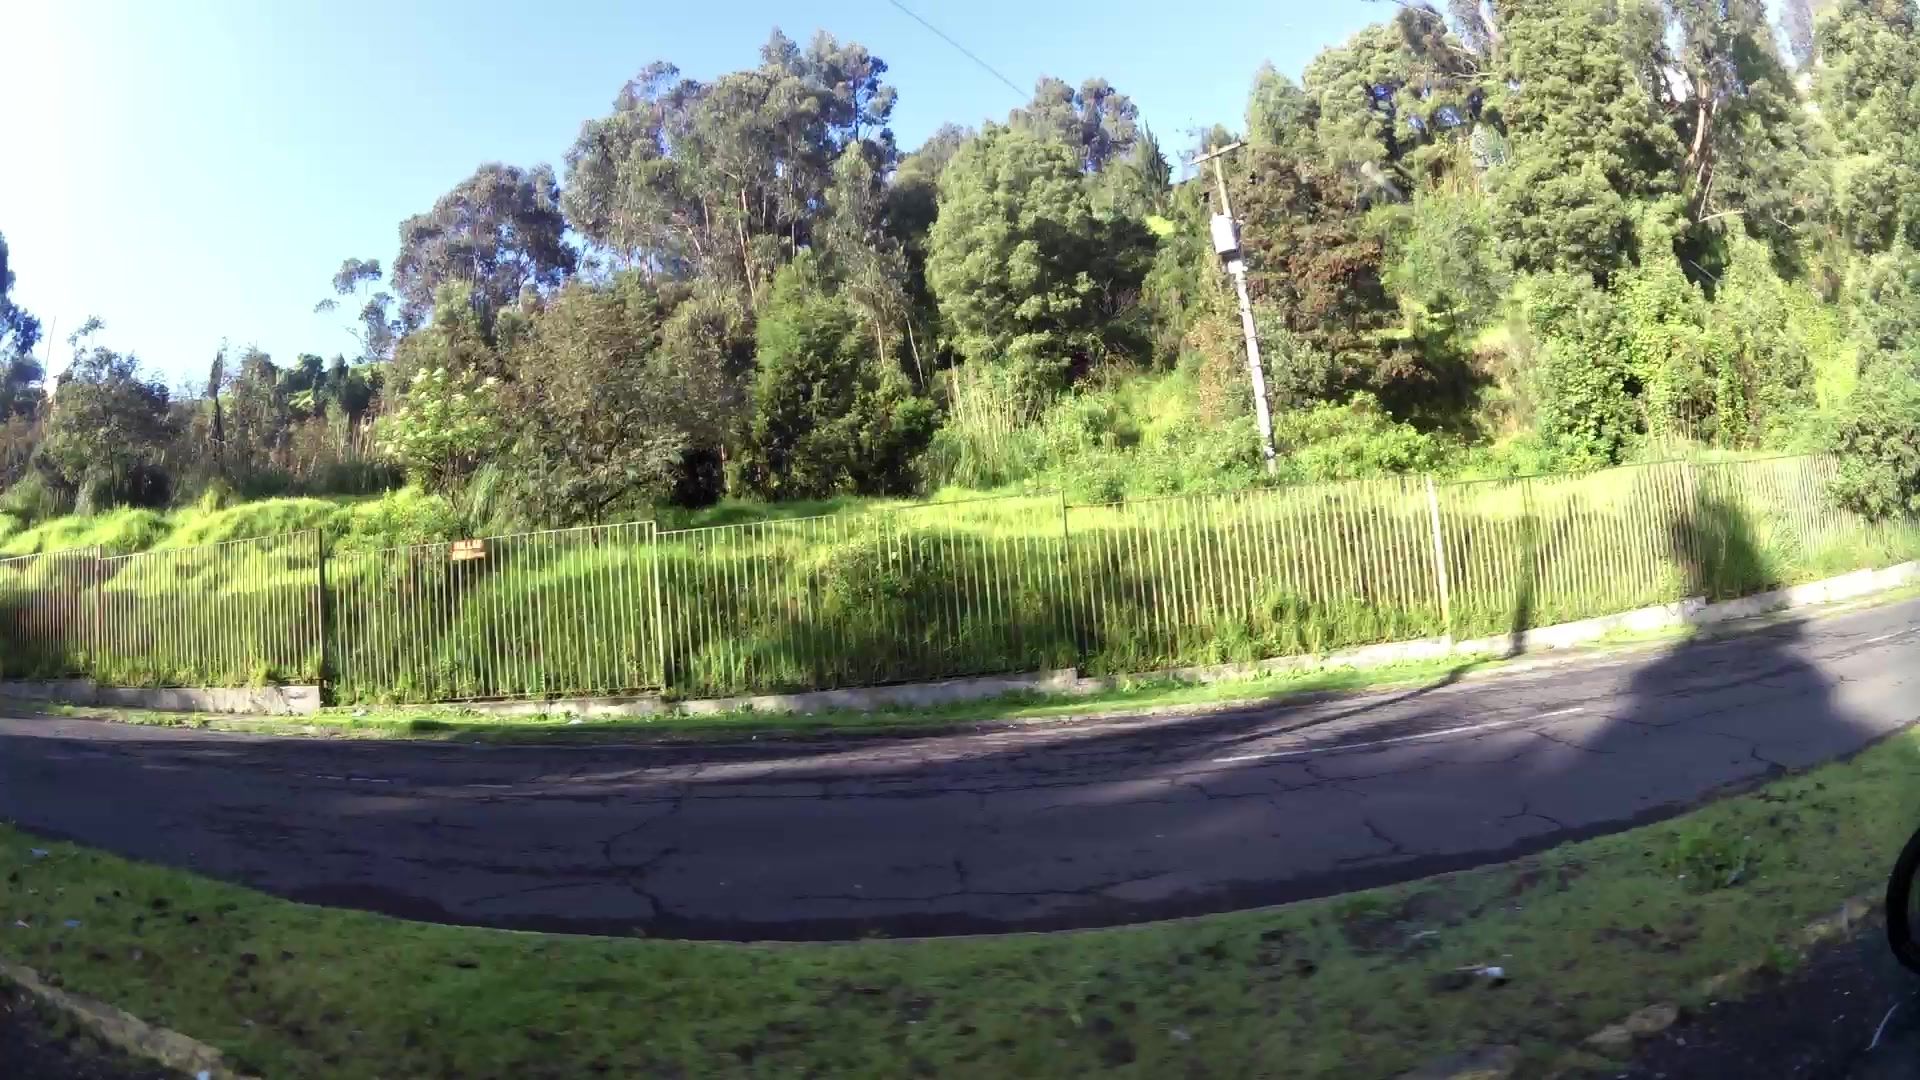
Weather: clear
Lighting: day
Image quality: slightly poor
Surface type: walking surface
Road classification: secondary
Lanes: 2
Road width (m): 0.8, 0.9
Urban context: urban centre
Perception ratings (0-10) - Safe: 6.45, Lively: 1.67, Beautiful: 7.92, Boring: 7.34, Depressing: 1.66, Wealthy: 4.49